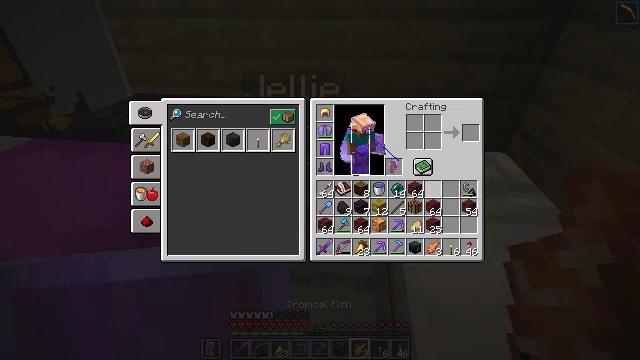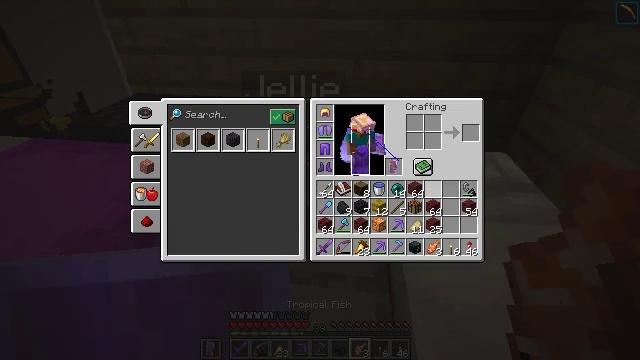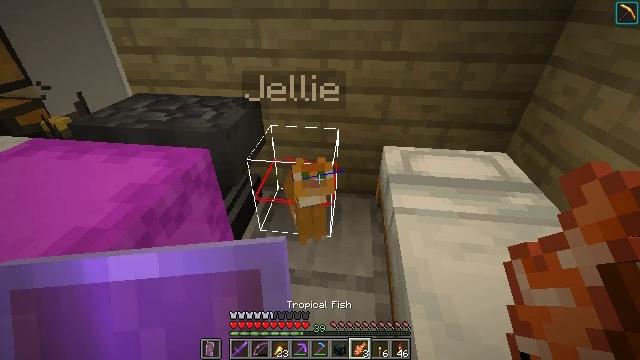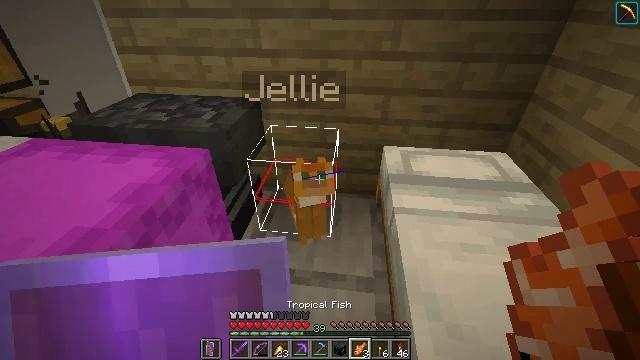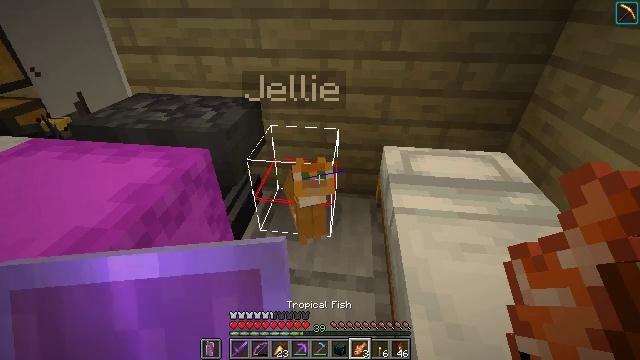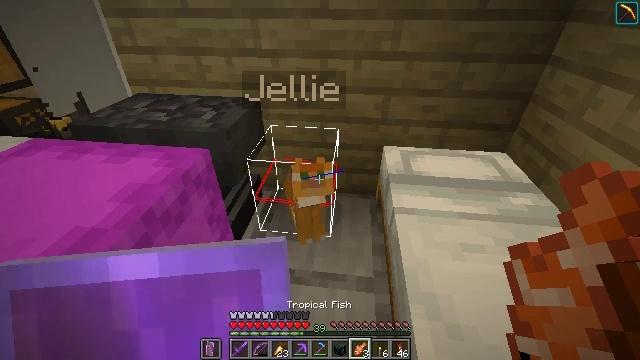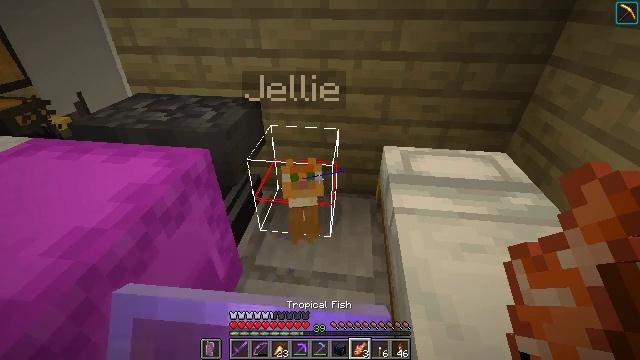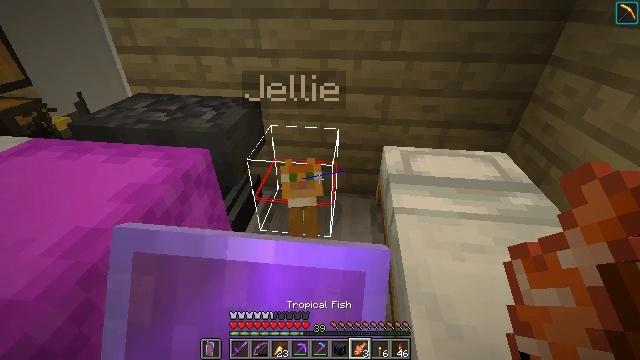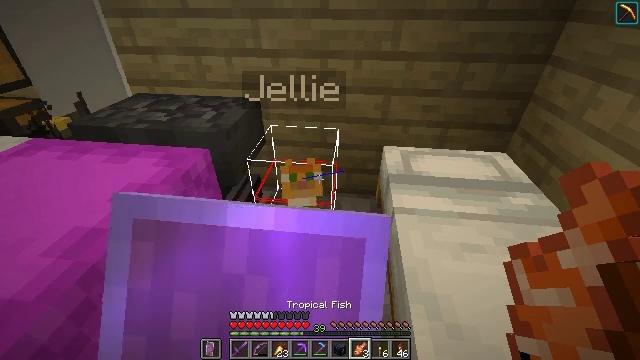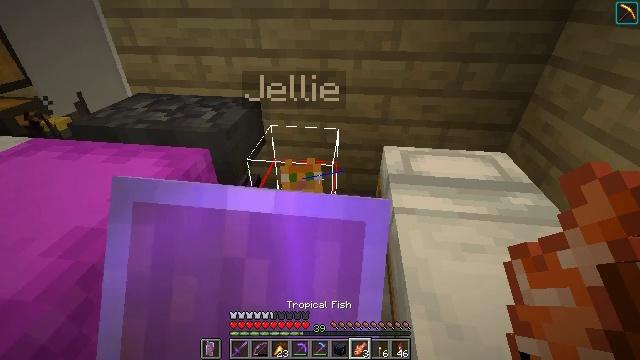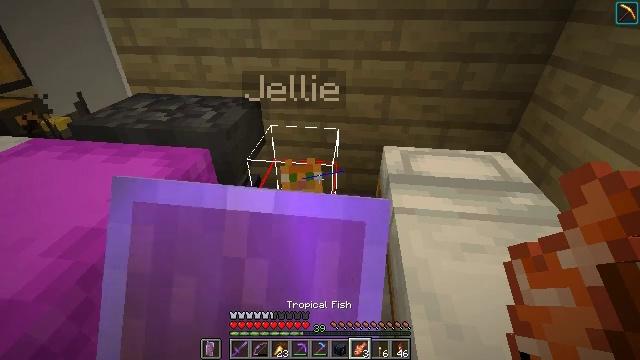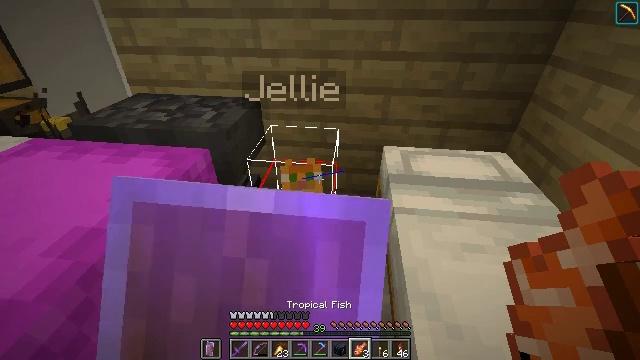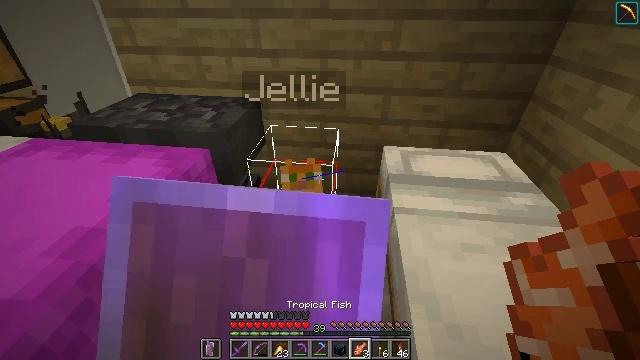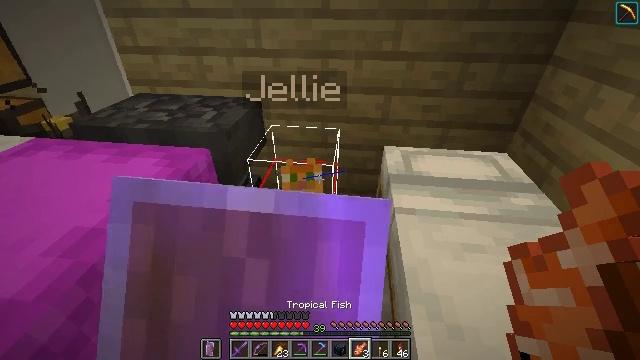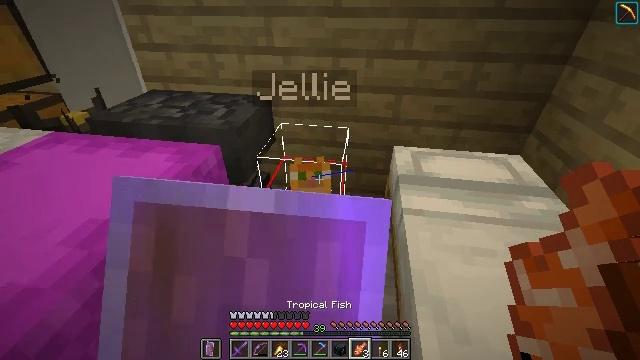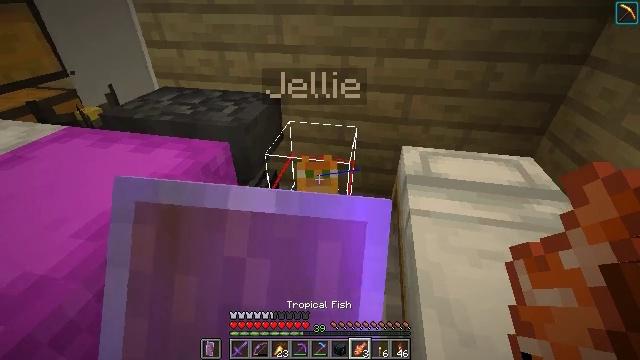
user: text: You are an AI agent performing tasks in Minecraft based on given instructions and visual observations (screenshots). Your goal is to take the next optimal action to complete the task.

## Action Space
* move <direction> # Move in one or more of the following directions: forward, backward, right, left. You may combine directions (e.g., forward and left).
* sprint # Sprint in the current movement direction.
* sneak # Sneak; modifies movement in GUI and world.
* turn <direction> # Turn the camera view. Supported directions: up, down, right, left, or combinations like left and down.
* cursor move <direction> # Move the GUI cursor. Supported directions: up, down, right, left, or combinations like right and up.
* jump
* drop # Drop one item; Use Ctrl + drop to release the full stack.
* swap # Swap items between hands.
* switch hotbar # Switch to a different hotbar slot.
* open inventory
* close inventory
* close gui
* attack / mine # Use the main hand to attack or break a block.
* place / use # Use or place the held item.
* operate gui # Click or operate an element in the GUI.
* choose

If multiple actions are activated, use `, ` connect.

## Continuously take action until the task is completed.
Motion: motion action
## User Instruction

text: Remove a tropical fish from the inventory.
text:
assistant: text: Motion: no_op
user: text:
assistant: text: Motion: no_op
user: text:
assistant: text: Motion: close gui
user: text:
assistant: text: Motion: no_op
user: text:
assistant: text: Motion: no_op
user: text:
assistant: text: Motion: use / place
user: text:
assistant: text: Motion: use / place
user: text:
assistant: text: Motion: use / place
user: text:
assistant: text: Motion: use / place
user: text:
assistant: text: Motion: use / place
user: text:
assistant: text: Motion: use / place
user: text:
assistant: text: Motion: use / place
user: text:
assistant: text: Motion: use / place
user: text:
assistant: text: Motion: turn left, use / place
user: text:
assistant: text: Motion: turn left, use / place
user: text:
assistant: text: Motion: use / place
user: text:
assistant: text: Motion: use / place
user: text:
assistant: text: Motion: use / place
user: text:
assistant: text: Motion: use / place
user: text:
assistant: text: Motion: use / place
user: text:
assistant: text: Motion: use / place
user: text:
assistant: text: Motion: use / place
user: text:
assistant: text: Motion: no_op
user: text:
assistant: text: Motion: no_op
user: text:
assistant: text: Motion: no_op
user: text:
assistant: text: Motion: use / place
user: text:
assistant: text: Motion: use / place
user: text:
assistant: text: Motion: turn left, use / place
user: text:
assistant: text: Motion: use / place
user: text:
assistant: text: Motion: no_op